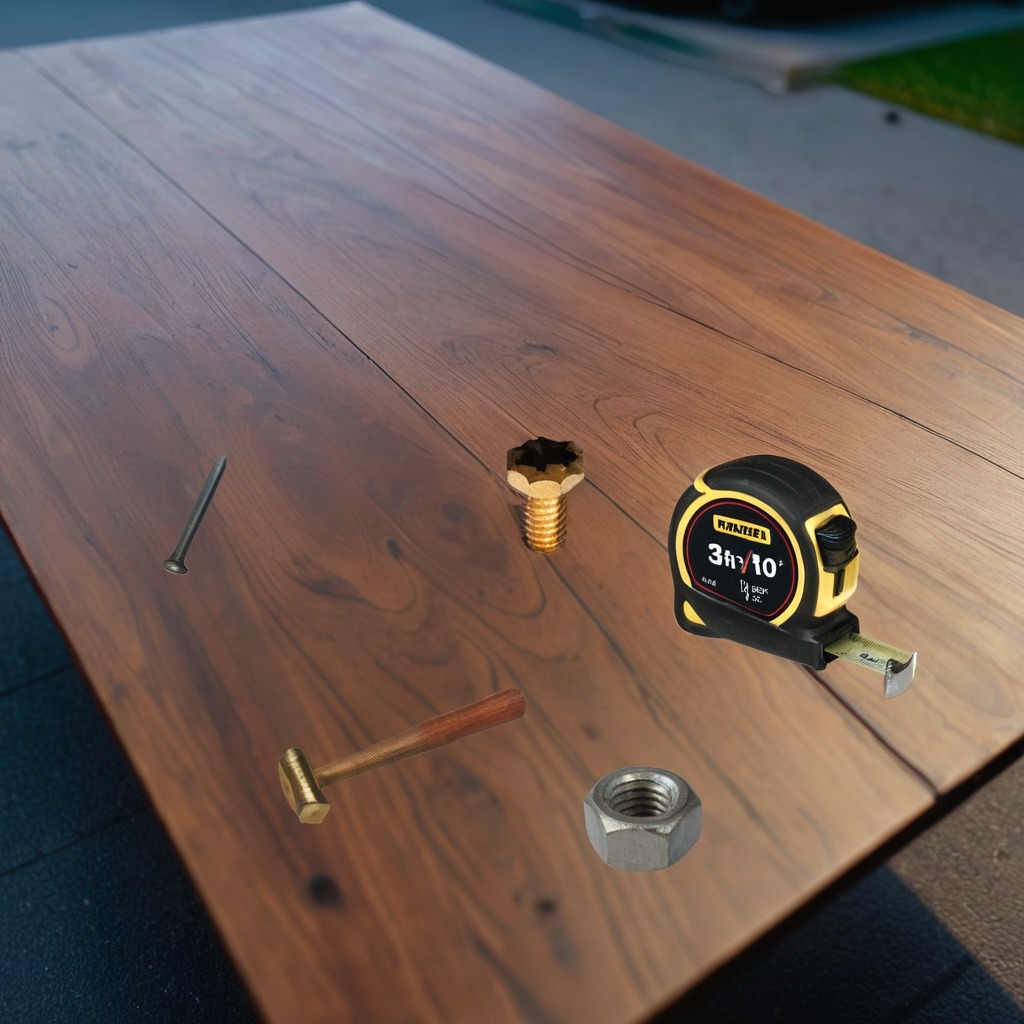
A measuring tape, a hammer, an iron nail, a metal machine screw, and a metal nut are lying on a old table with faint burn marks in a small garage at twilight.